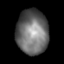
Tissue: lung
Cell type: Epithelial cells
Senescence score: 0.2122
Nuclear area (px): 1402
Mean DAPI intensity: 107.407